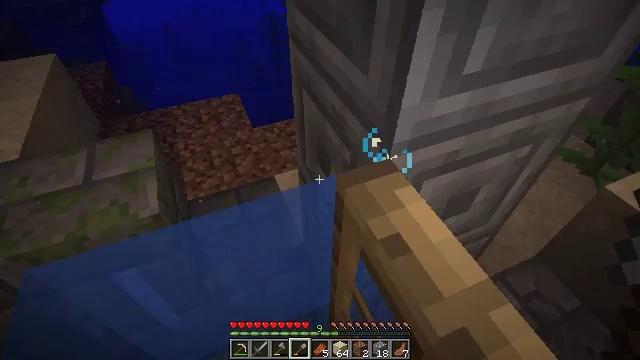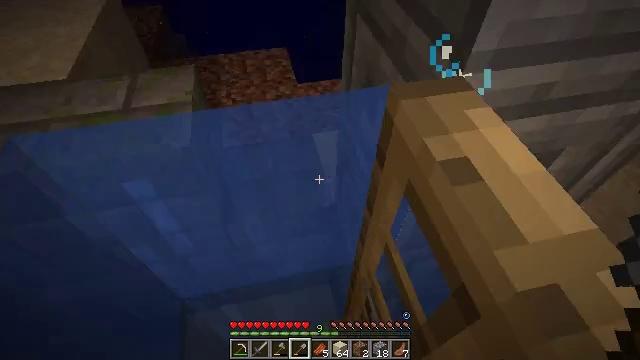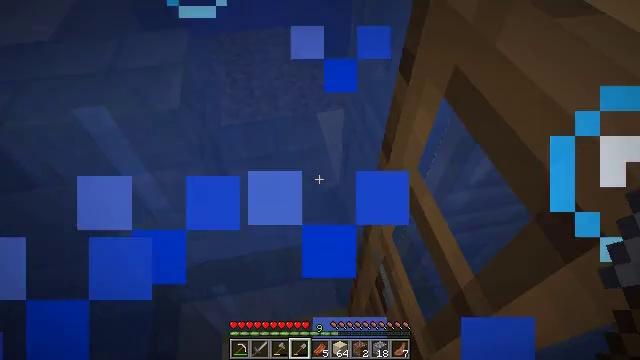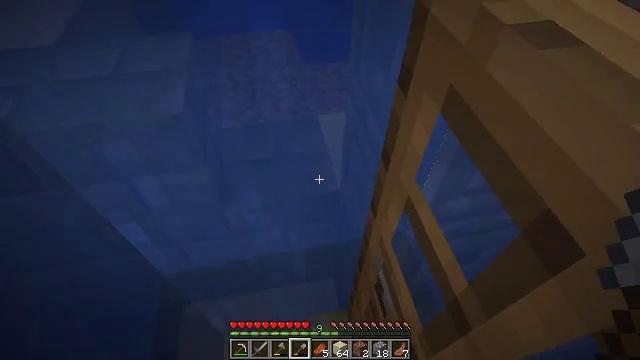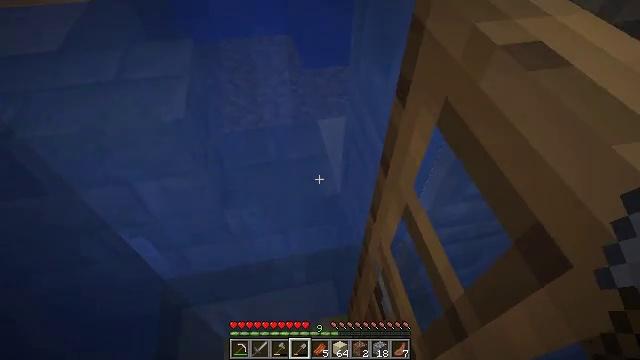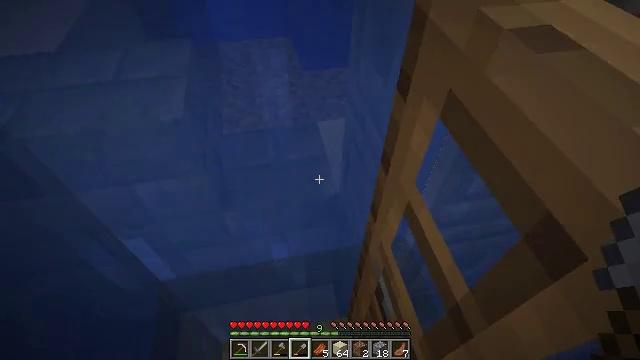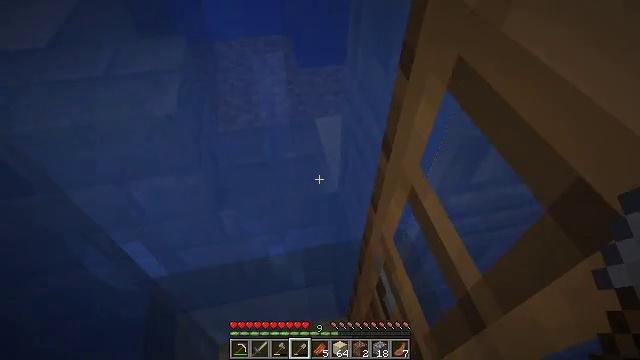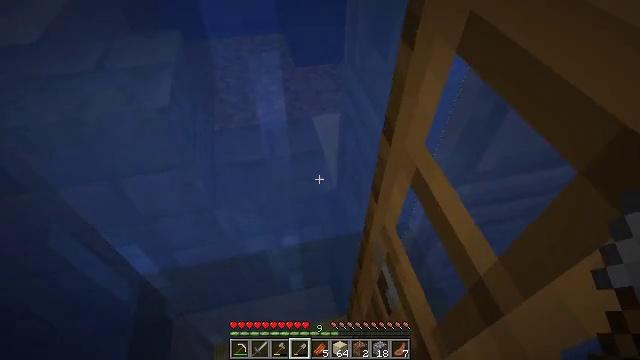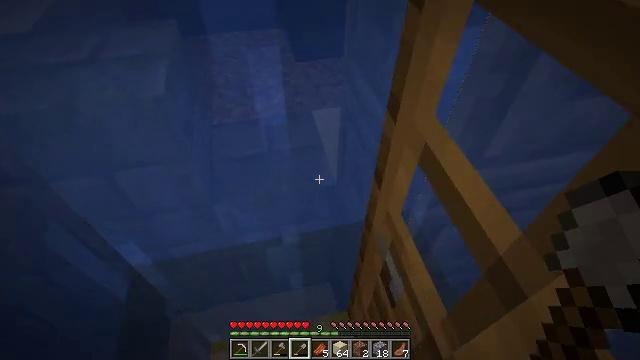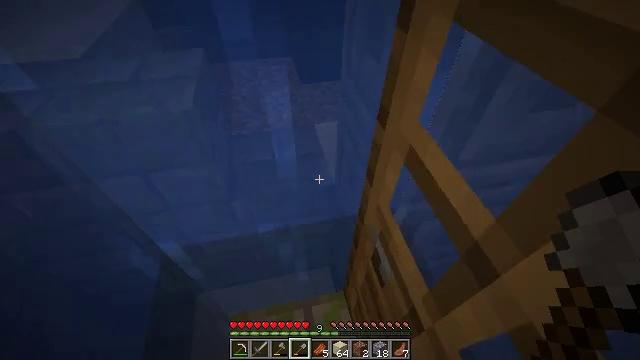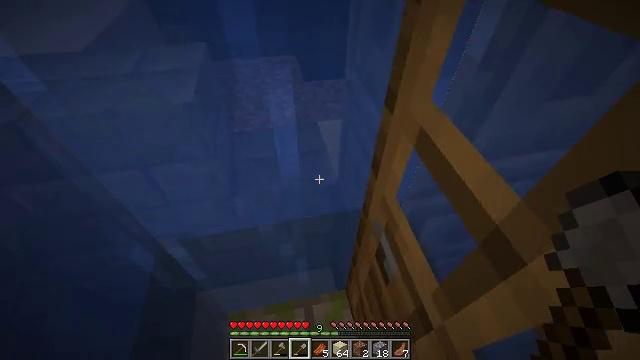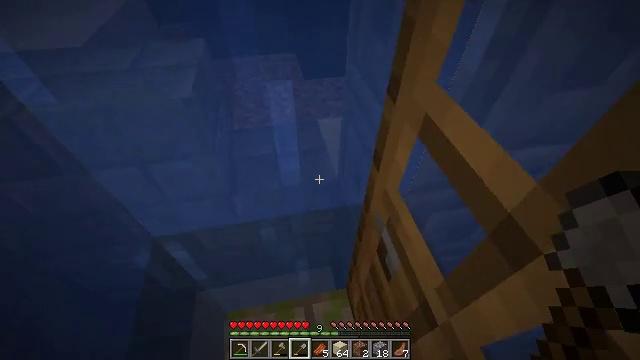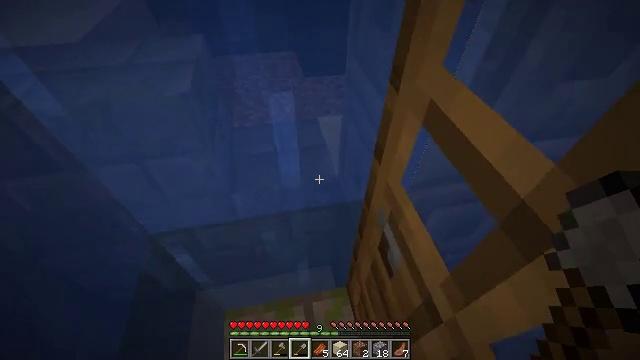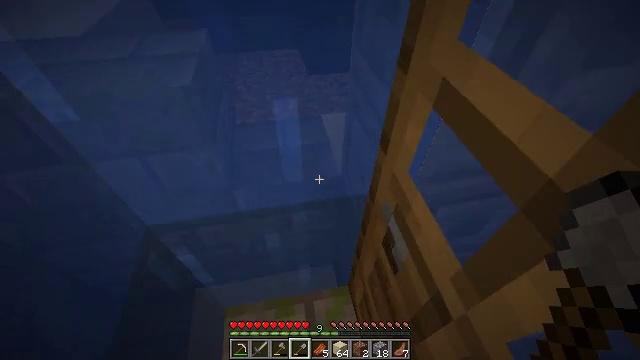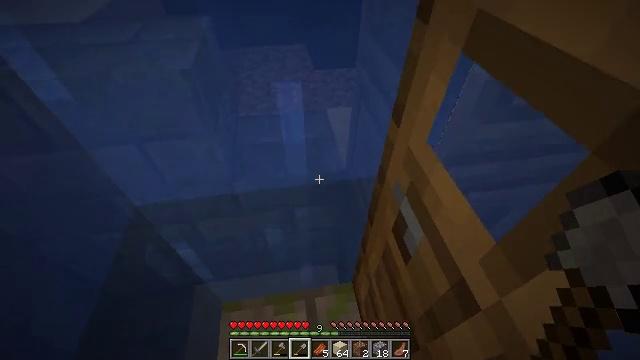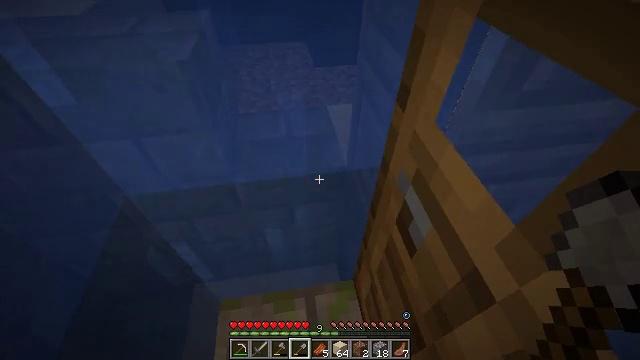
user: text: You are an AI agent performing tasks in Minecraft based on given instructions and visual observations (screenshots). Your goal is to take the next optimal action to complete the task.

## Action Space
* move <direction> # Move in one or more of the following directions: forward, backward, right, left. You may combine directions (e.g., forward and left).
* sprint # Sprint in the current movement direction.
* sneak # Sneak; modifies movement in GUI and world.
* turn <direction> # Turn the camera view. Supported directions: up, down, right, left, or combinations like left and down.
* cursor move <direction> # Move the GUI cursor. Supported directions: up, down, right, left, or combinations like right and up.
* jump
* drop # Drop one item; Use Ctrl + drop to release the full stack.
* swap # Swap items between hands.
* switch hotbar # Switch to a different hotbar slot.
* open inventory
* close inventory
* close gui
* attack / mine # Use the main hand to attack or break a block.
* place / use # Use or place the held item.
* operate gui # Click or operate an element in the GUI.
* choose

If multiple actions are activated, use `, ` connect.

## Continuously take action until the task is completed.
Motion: motion action
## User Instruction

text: Dig up some sand.
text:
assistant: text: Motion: turn left and down
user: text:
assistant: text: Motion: turn left
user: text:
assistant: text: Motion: no_op
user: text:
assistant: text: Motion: no_op
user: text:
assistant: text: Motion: no_op
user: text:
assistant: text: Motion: no_op
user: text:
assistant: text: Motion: no_op
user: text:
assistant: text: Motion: no_op
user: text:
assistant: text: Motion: no_op
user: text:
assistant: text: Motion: no_op
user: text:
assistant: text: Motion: no_op
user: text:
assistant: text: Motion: no_op
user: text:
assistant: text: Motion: no_op
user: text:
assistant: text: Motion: turn left
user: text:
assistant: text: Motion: no_op
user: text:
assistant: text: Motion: no_op
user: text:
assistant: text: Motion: no_op
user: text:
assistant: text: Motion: no_op
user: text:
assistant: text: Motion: no_op
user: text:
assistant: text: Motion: no_op
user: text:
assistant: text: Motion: no_op
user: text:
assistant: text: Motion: no_op
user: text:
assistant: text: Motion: no_op
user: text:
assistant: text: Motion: no_op
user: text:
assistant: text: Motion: no_op
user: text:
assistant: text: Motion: turn left
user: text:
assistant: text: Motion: turn left and up
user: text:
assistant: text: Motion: turn left and up
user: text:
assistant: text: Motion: turn left and up
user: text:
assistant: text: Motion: no_op